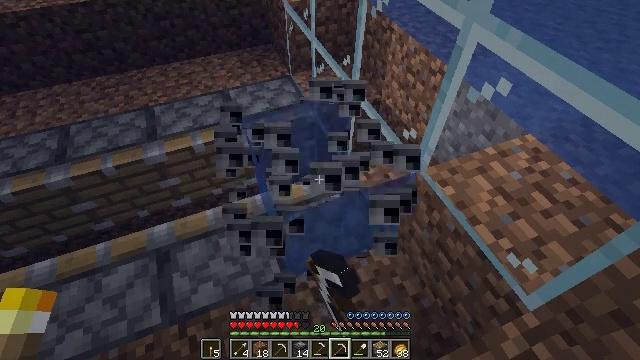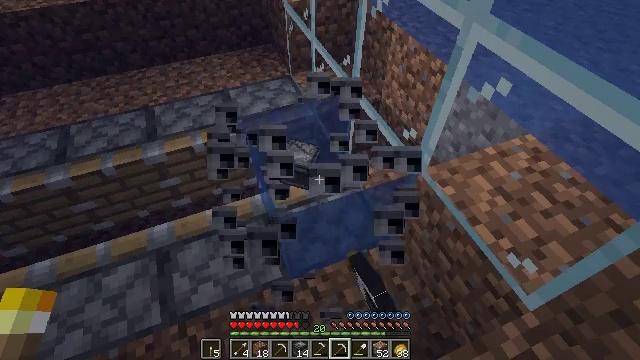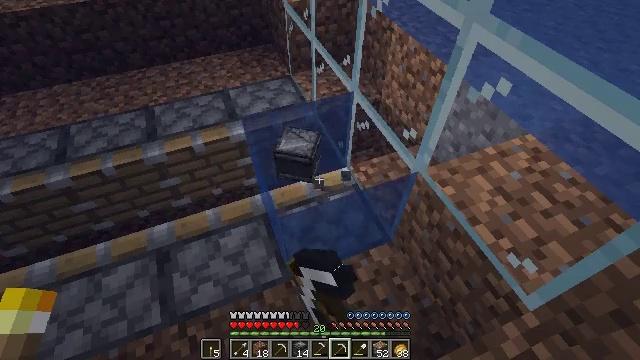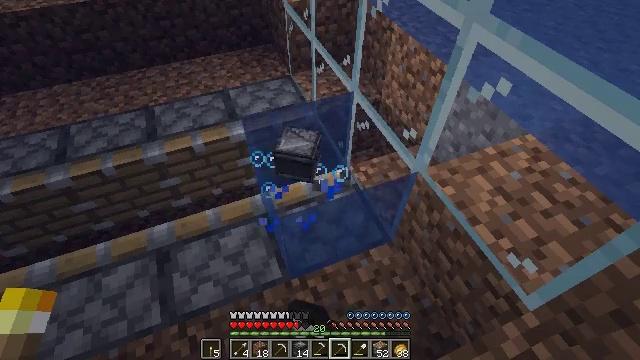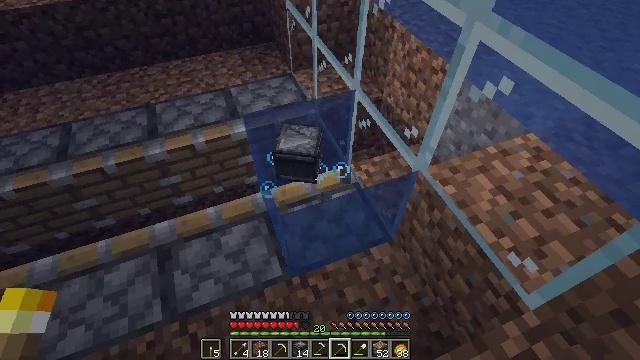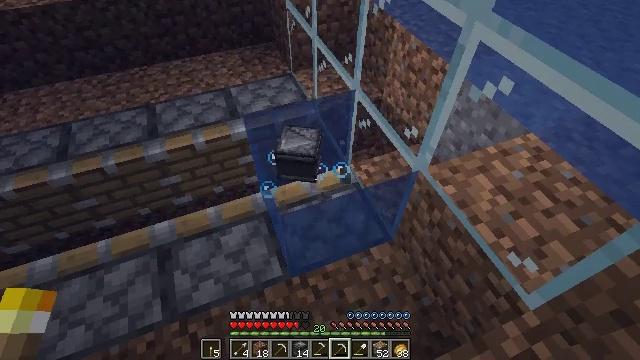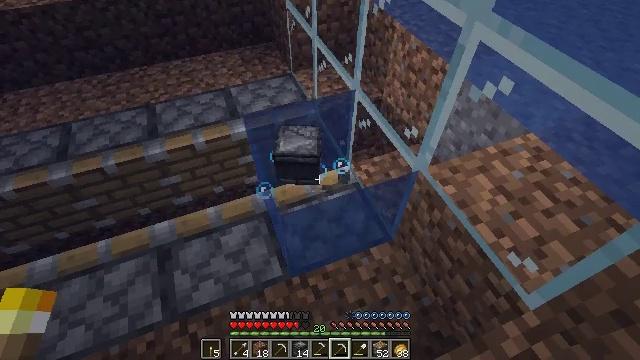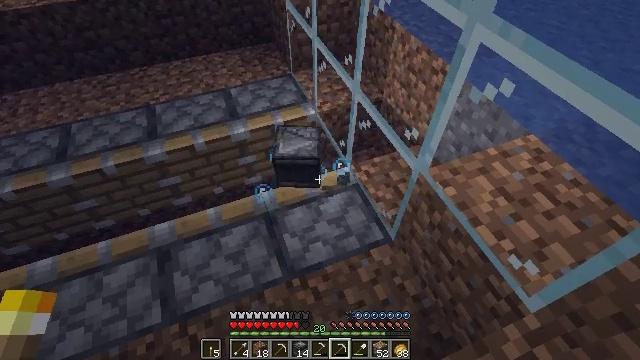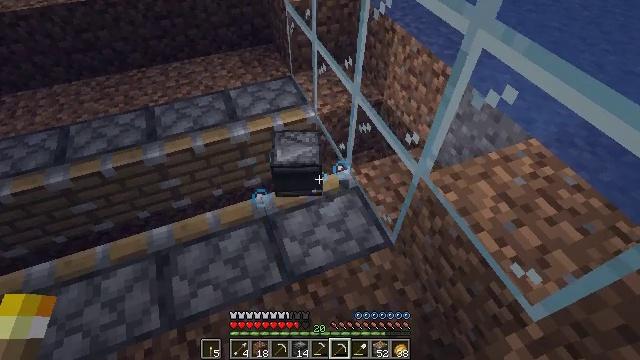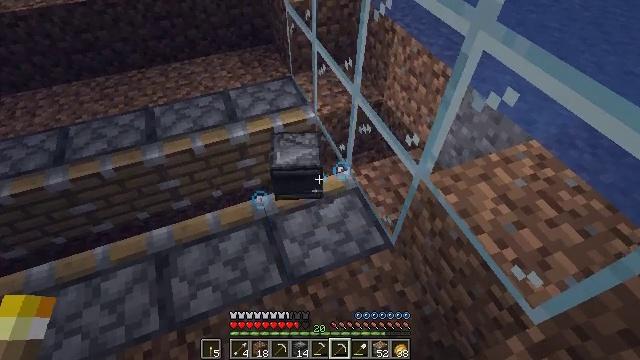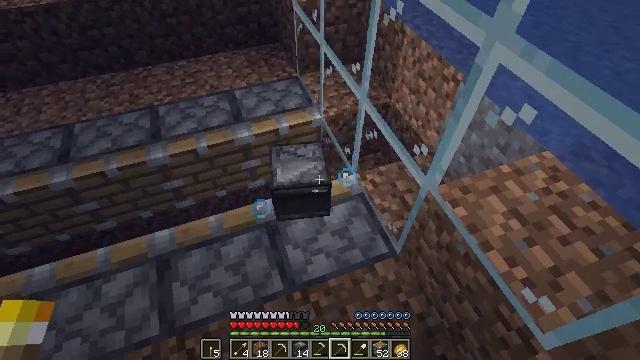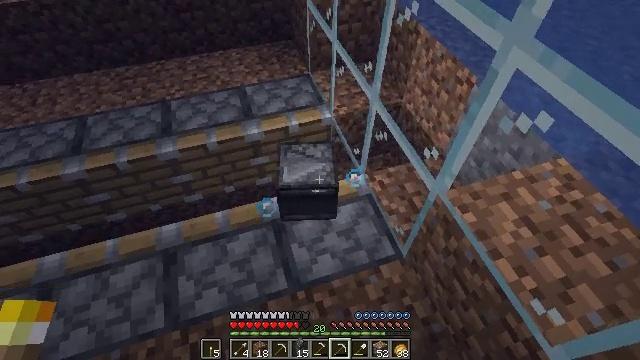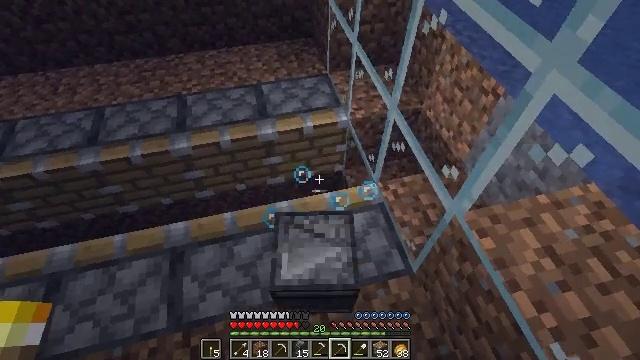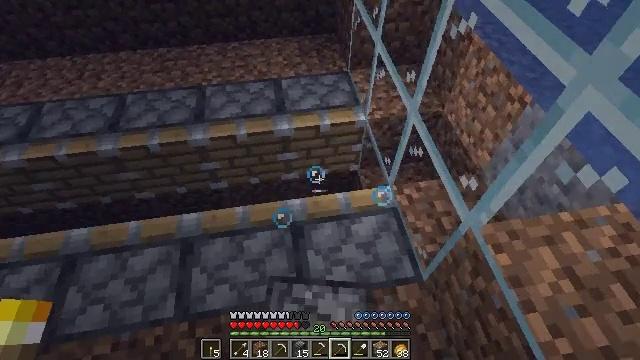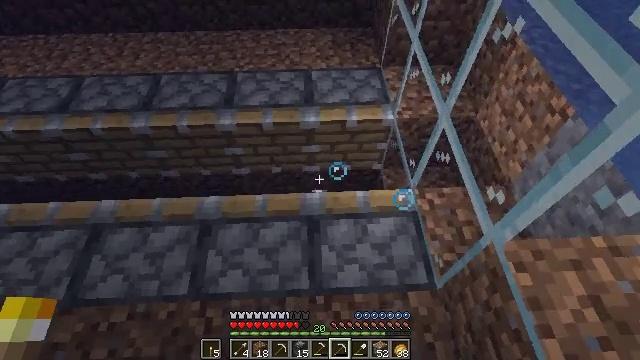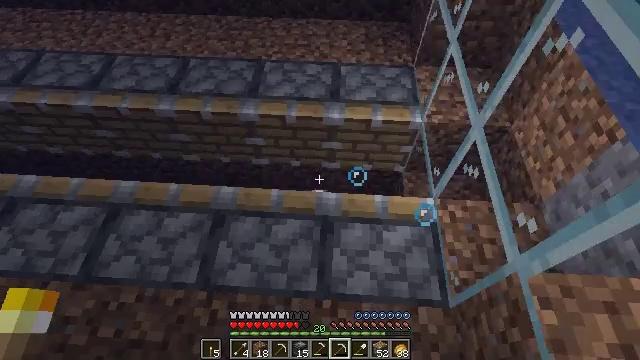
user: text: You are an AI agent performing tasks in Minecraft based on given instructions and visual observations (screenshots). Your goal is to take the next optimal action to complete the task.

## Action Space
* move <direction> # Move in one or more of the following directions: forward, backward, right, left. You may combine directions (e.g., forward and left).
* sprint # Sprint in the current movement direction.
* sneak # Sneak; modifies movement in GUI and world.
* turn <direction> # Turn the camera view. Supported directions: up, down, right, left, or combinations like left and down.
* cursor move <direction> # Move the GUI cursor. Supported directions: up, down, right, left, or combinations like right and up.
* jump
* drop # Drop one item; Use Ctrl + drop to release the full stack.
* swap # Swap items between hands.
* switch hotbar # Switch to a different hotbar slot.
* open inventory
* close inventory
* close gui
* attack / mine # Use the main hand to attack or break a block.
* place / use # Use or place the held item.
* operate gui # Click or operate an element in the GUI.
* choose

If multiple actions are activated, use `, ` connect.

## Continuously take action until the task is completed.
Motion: motion action
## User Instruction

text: Attack the piston to remove it.
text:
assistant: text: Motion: attack / mine
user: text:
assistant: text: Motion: attack / mine
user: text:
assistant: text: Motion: attack / mine
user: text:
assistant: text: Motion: attack / mine
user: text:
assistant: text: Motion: no_op
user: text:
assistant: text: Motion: no_op
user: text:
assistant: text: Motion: move forward
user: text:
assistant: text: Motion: move forward
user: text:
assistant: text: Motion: move forward
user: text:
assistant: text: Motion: move forward, turn left
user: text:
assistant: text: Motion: move forward, turn left
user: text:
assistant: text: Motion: move forward, turn left
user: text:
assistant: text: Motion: move forward, turn left
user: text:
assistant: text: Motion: move forward, turn left and down
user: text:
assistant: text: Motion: move forward, turn left and down
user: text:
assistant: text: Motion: move forward, turn left and down
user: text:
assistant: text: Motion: move forward, turn left and down
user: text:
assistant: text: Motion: move forward, turn left
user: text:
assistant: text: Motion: turn left
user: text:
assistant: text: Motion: turn left
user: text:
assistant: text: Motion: turn left and up
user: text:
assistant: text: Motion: turn left and up
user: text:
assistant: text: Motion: turn left and up
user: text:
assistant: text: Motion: turn up
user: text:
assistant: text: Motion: turn up
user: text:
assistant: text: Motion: turn left
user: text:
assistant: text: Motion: turn left
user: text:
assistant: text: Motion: turn left
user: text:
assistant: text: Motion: turn left
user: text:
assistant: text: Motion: turn left